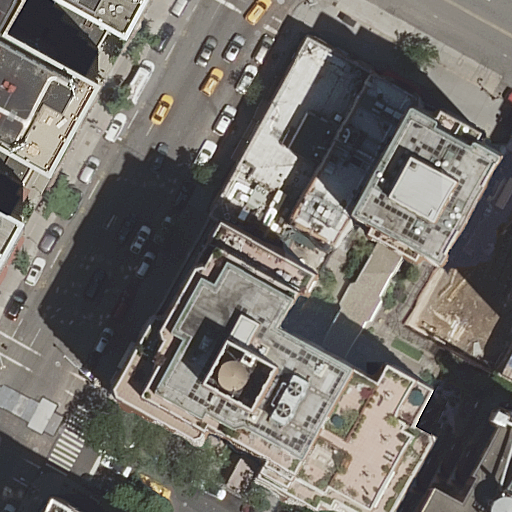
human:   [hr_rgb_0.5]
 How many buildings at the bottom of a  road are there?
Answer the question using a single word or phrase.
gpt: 7

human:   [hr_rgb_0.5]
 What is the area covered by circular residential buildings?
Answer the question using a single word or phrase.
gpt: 0m2

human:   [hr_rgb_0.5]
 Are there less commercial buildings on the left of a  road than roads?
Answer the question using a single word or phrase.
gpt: yes

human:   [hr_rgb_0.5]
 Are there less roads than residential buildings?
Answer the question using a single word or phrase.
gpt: yes

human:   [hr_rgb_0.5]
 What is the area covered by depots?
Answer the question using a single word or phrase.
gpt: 0m2

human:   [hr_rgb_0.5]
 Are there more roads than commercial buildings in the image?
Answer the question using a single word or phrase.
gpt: yes

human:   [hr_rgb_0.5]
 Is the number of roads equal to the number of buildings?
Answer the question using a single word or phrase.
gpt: no

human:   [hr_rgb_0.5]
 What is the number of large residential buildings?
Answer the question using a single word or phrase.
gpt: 3

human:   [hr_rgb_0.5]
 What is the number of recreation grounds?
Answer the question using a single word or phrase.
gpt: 0

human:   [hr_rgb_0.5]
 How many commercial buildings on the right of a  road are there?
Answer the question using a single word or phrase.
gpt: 0

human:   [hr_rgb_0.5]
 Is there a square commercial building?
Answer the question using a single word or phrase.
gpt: no

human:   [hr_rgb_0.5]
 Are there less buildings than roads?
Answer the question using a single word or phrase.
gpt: no

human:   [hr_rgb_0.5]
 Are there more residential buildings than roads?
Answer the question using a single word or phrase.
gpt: yes

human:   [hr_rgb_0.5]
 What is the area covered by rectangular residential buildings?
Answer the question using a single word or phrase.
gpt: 2049m2

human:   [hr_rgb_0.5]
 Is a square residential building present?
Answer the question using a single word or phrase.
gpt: no

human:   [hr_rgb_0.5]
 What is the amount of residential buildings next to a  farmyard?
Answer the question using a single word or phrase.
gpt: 0

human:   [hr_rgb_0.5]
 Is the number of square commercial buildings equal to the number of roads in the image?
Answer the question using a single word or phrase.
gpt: no

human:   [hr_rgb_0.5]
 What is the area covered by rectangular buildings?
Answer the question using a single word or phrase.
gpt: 2049m2

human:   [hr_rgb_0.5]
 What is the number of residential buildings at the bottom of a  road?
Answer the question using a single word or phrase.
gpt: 7

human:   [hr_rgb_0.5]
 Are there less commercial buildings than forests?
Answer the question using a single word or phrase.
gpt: no

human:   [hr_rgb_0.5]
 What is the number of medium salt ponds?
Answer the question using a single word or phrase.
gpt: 0

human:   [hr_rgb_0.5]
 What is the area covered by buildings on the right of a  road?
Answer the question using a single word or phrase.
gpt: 1763m2

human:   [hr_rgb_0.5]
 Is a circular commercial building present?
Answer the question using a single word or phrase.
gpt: no

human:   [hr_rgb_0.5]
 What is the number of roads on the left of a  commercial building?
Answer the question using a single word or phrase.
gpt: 0

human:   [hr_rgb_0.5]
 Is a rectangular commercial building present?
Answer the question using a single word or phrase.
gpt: no

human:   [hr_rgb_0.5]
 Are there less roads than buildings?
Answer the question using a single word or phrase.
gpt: yes

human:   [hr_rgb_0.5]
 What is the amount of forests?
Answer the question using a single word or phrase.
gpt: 0

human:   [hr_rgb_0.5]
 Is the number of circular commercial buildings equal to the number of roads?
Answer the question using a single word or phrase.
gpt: no

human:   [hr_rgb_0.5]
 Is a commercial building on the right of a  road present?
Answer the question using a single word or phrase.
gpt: no

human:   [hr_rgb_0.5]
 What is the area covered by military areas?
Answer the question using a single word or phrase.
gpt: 0m2

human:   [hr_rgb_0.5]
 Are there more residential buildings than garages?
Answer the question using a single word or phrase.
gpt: yes

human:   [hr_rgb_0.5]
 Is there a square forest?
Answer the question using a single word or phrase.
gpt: no

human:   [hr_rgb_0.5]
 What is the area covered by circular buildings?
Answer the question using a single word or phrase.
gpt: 0m2

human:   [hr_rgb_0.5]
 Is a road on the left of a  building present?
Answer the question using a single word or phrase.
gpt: yes

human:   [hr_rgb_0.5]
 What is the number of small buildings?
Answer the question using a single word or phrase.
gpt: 1

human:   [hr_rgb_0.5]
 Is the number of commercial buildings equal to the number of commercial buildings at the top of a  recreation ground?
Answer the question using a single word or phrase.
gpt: yes